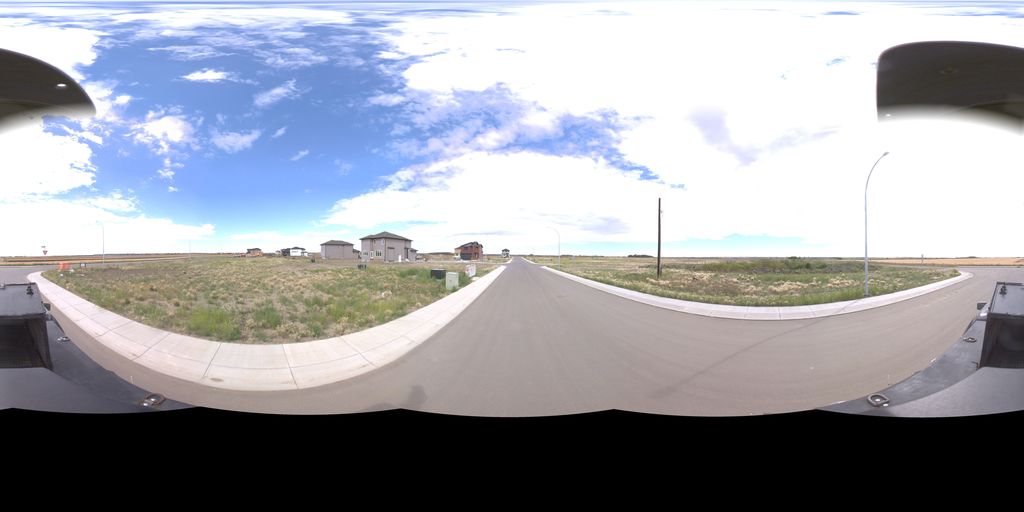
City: saskatoon